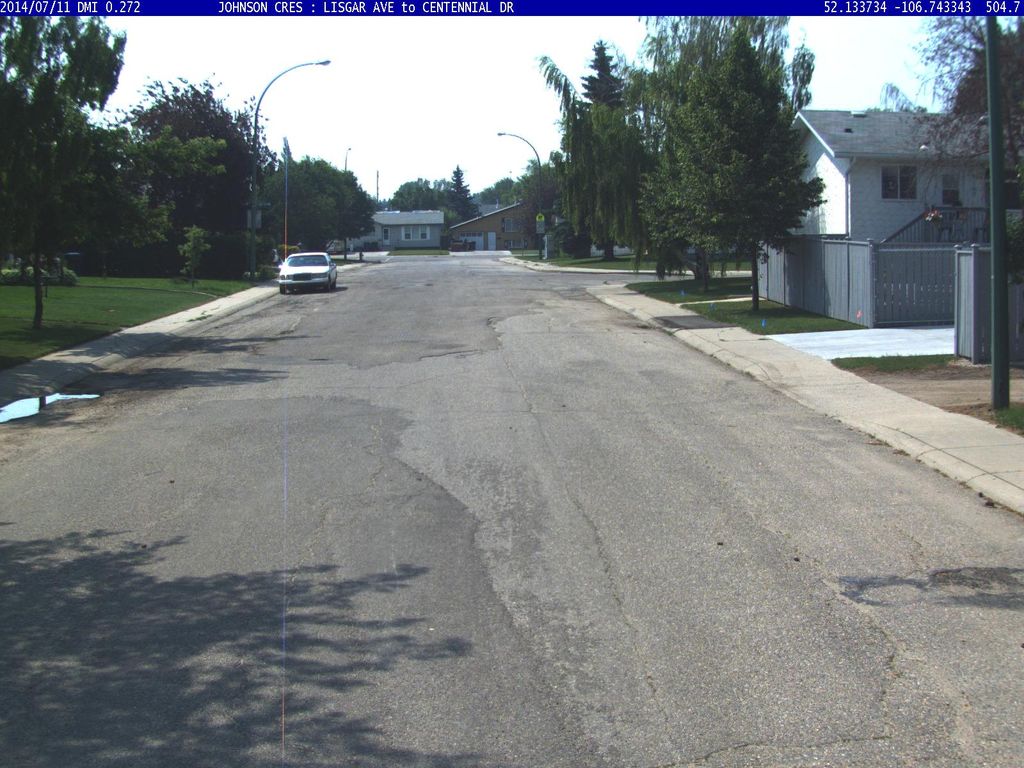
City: saskatoon